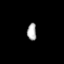
Tissue: prostate
Cell type: T cells
Senescence score: 0.2974
Nuclear area (px): 153
Mean DAPI intensity: 173.294